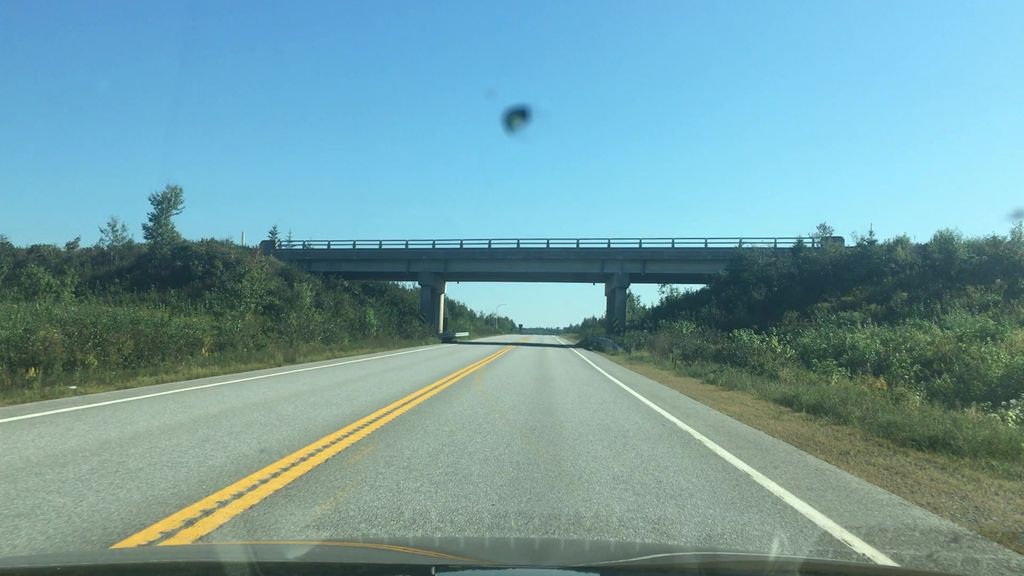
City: halifax